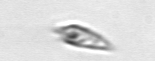
Label: Oxytoxum